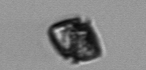
Label: Kryptoperidinium_triquetrum